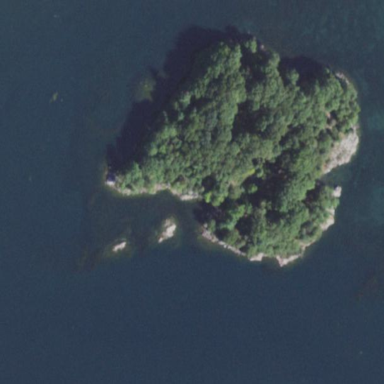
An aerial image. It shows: Islet covered with woodland.